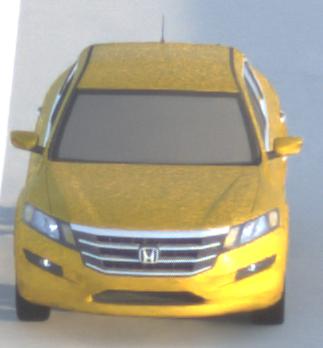
Make: Honda
Model: Crosstour
Detailed model: -
Model produced from: 2009
Model produced until: 2012
Doors: 4
Color: yellow
Road condition: dry road
Daytime: sunrise or sunset
Contrast: low contrast